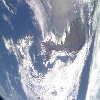
Label: cloud